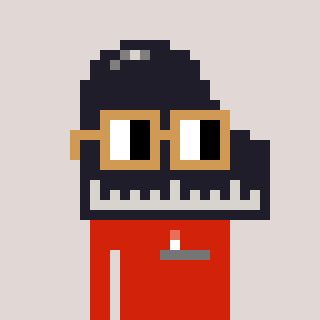
a pixel art character with square brown glasses, a piano-shaped head and a red-colored body on a warm background